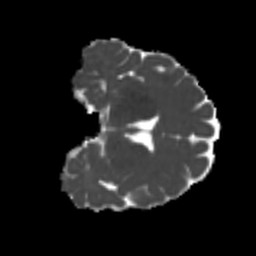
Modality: MD
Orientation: coronal
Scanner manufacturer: siemens
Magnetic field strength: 3 T
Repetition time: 4 s
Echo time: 0.0594 s